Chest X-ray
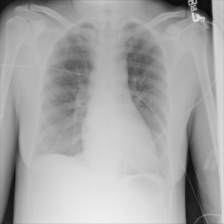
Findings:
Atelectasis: negative
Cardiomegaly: negative
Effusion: negative
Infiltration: negative
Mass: negative
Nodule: negative
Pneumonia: negative
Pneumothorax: negative
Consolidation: negative
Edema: negative
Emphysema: negative
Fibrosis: negative
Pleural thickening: negative
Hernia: negative